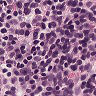
Metastatic tissue present: no